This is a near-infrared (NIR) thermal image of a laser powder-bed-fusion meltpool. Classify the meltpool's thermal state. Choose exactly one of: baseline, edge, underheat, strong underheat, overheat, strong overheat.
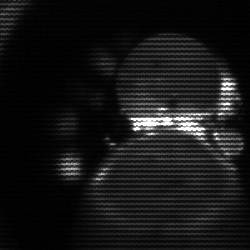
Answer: edge